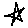
Label: star